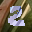
Label: 2